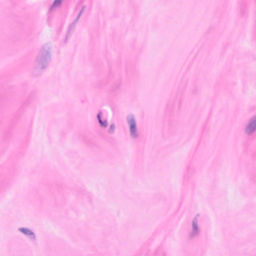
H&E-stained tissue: Breast